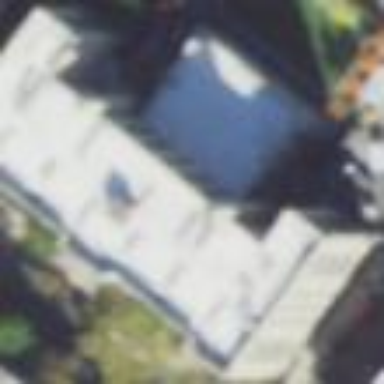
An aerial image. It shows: School building.